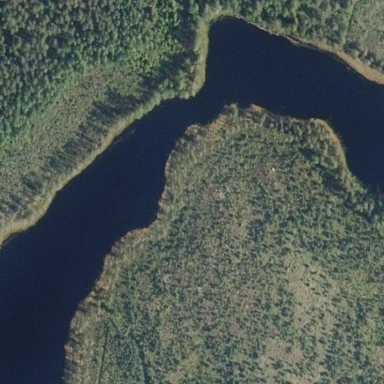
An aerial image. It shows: Pond surrounded by natural water.